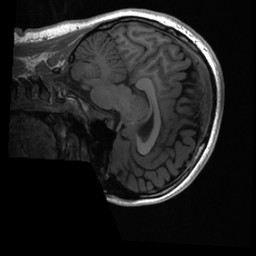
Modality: T1w
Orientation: sagittal
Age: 18
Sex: female